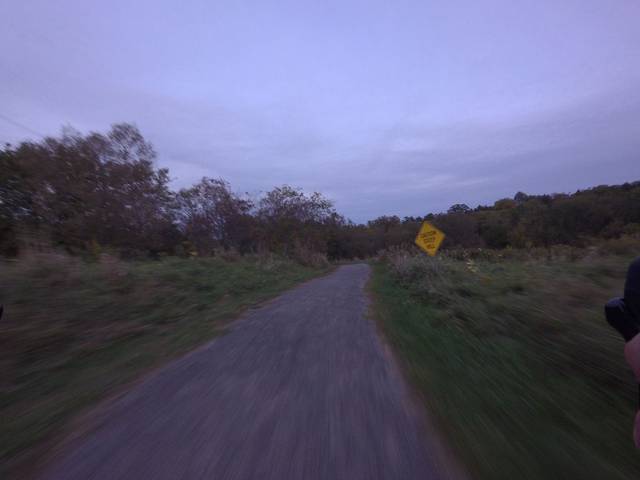
Region: Canada
Coordinates: 43.902, -78.602